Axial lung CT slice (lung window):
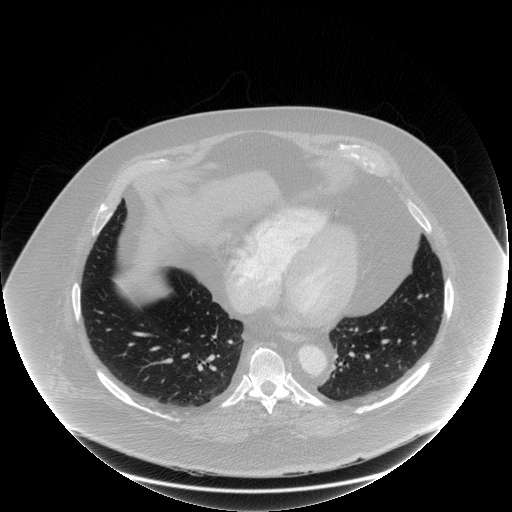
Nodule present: no